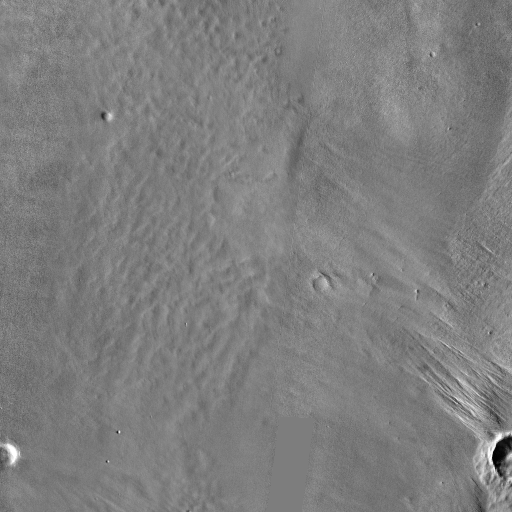
Crater classes present: Background, Other